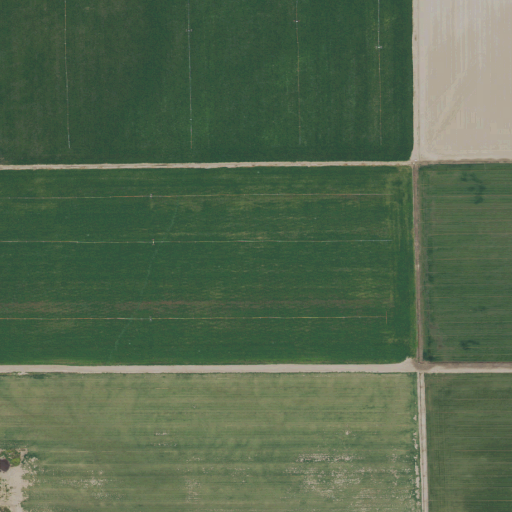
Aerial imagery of valley in California named Domenigoni Valley containing only cultivated crops